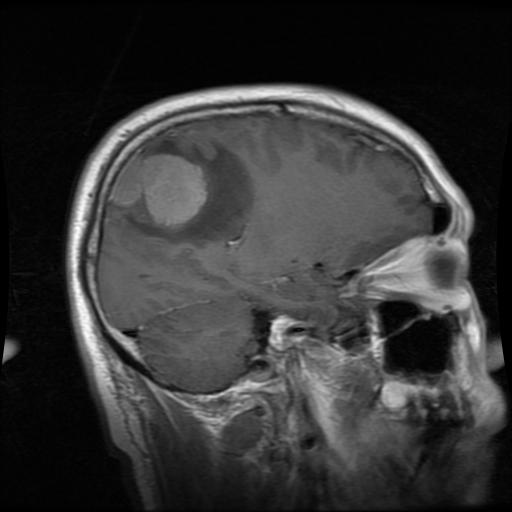
Label: meningioma